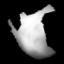
Tissue: lung
Cell type: Epithelial cells
Senescence score: 0.2282
Nuclear area (px): 1477
Mean DAPI intensity: 171.578